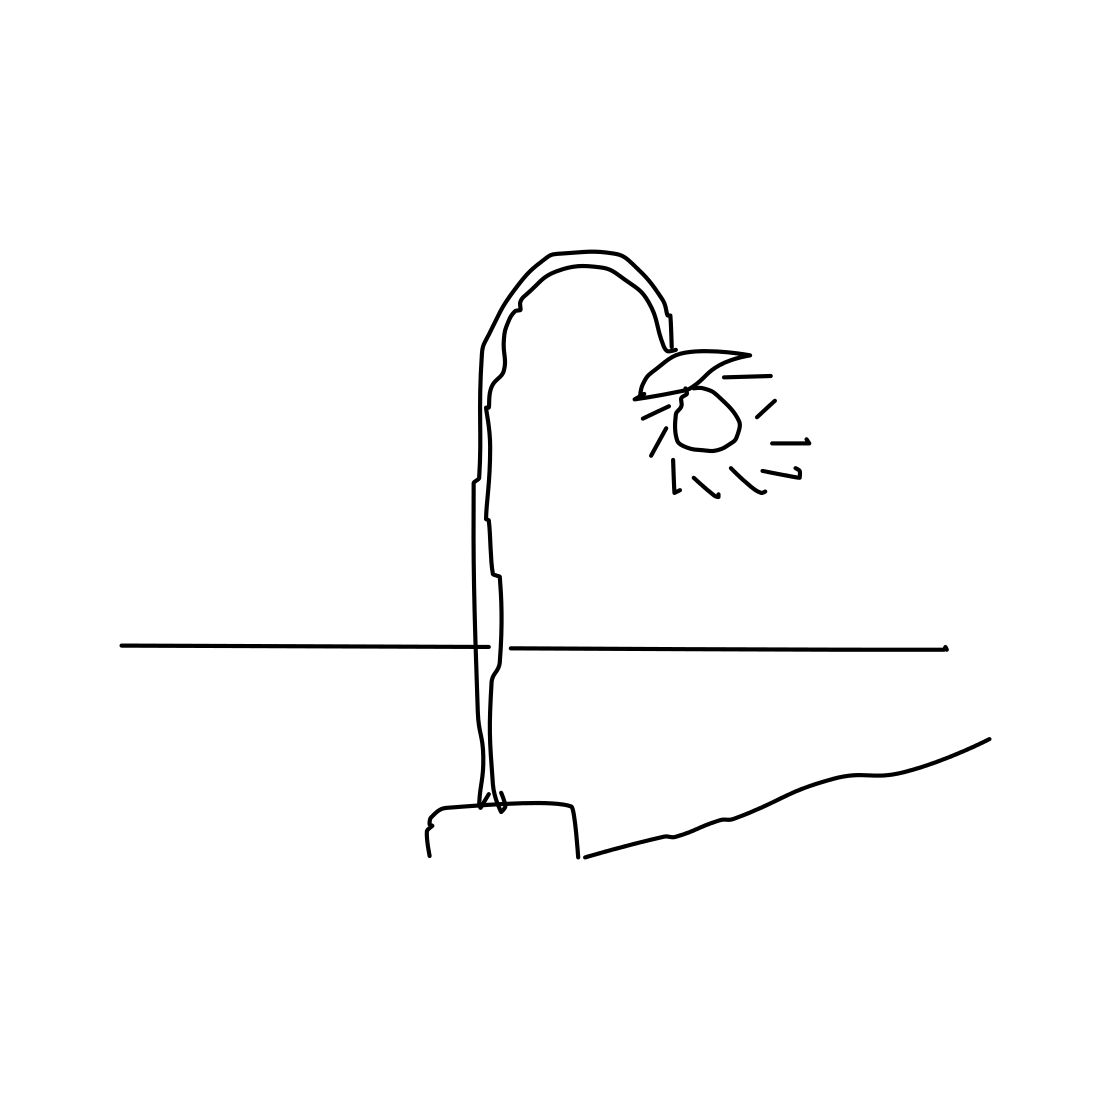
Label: streetlight